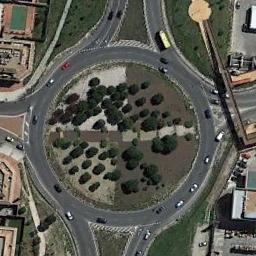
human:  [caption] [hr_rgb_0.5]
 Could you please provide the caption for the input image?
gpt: The roundabout with four exits and entrances is surrounded by some buildings and a grove of trees is in the middle of the roundabout .

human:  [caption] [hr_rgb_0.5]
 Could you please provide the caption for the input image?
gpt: The roundabout is on the grass next to trees and buildings .

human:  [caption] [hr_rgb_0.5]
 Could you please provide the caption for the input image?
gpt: There are some cars at the roundabout .

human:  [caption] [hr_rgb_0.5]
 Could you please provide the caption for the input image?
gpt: There are many moving and waiting vehicles at the roundabout, And there are some buildings and some trees and a few lawns around the roundabout .

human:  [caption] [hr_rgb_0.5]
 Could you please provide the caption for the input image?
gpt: There are some buildings around the roundabout .